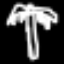
Label: palm tree